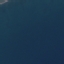
Land use / land cover class: SeaLake